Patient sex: M
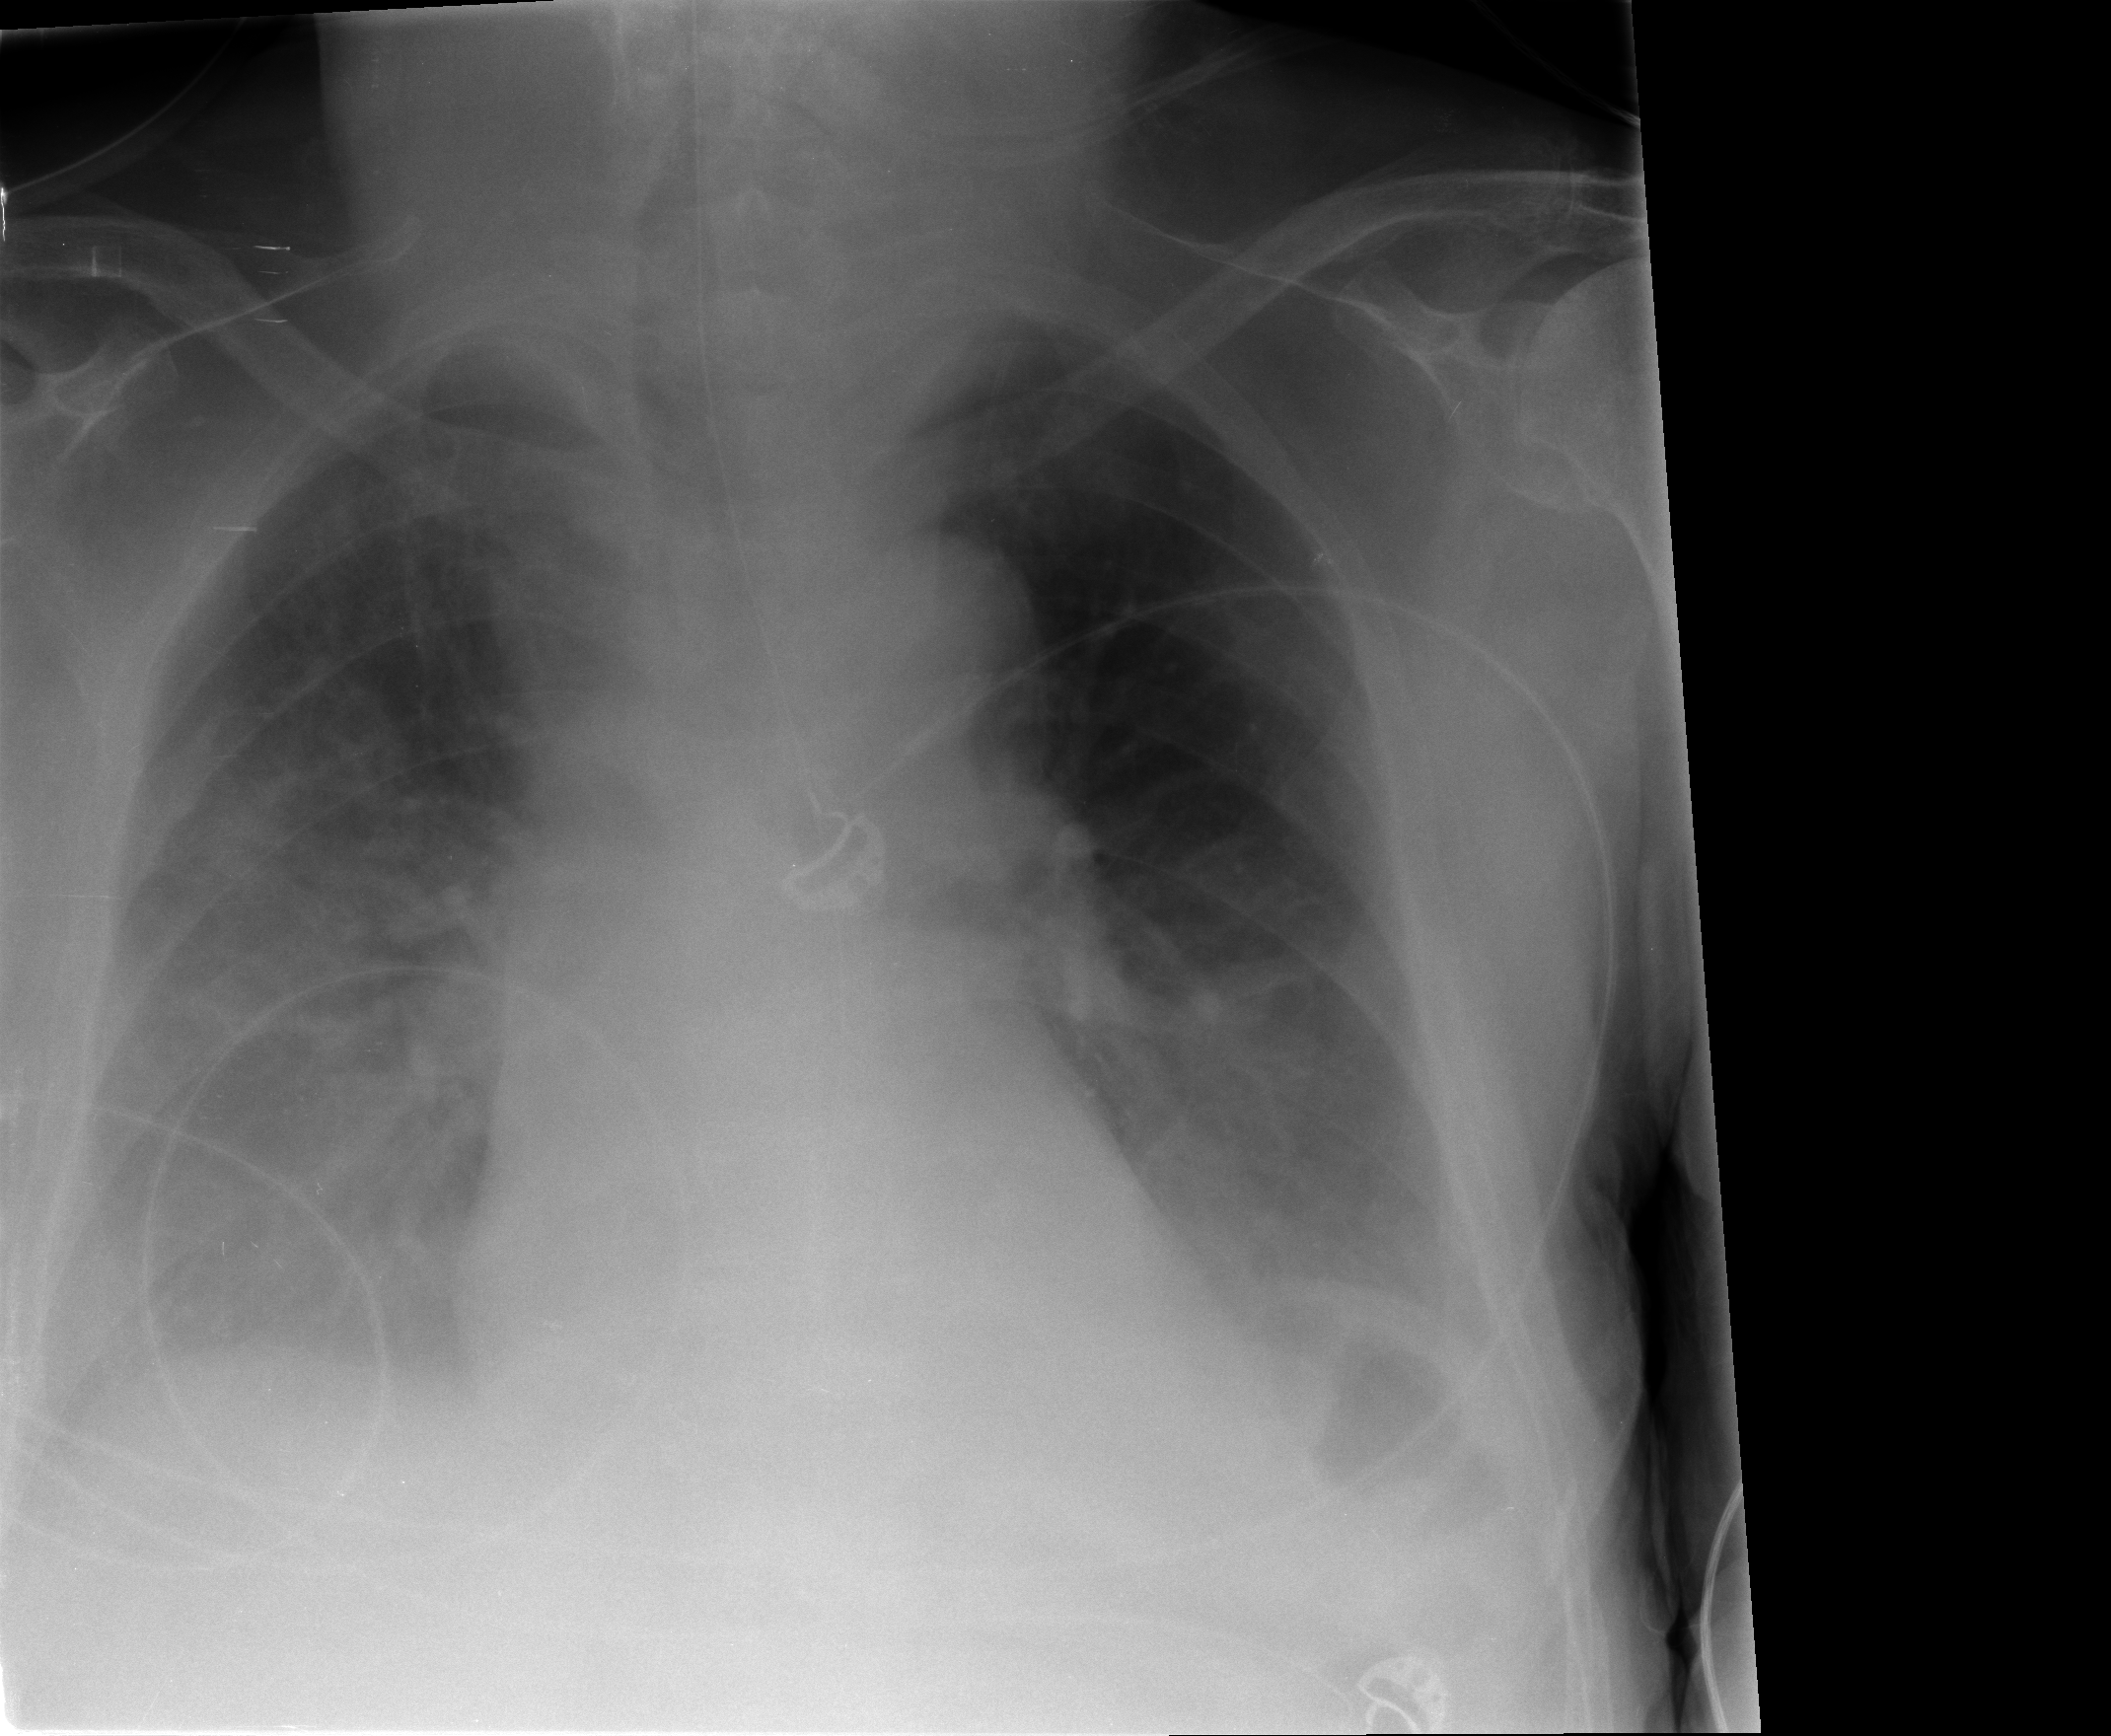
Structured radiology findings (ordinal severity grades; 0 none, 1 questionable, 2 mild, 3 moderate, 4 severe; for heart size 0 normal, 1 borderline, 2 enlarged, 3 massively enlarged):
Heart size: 0
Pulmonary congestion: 0
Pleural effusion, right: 2
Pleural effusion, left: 2
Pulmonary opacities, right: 3
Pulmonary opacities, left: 0
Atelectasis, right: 2
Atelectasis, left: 2